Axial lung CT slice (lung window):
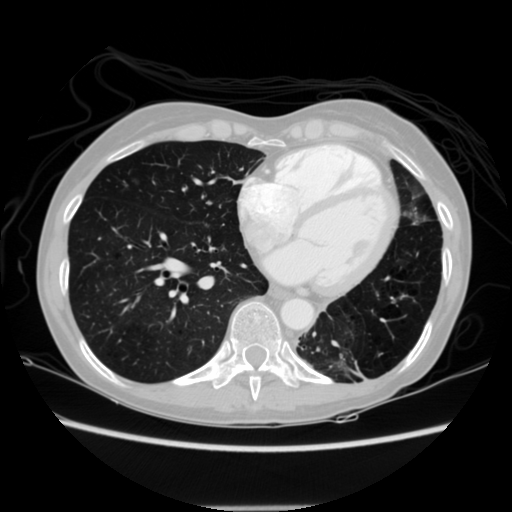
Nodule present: no